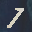
Label: 7